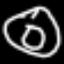
Label: donut